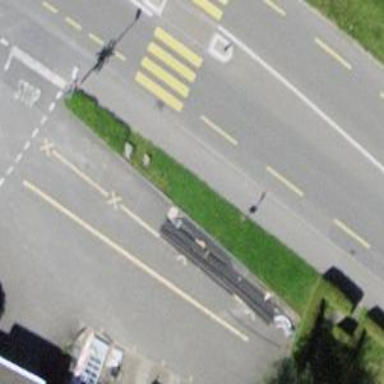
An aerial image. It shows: Bus stop with platform for public transport.